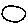
Label: circle